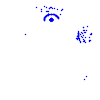
Particle: proton